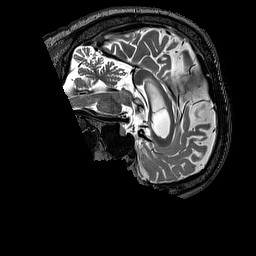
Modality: T2w
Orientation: sagittal
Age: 52
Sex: male
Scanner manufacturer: siemens
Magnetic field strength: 3 T
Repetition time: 3.2 s
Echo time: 0.567 s